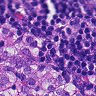
Metastatic tissue present: yes